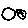
Label: moon